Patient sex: M
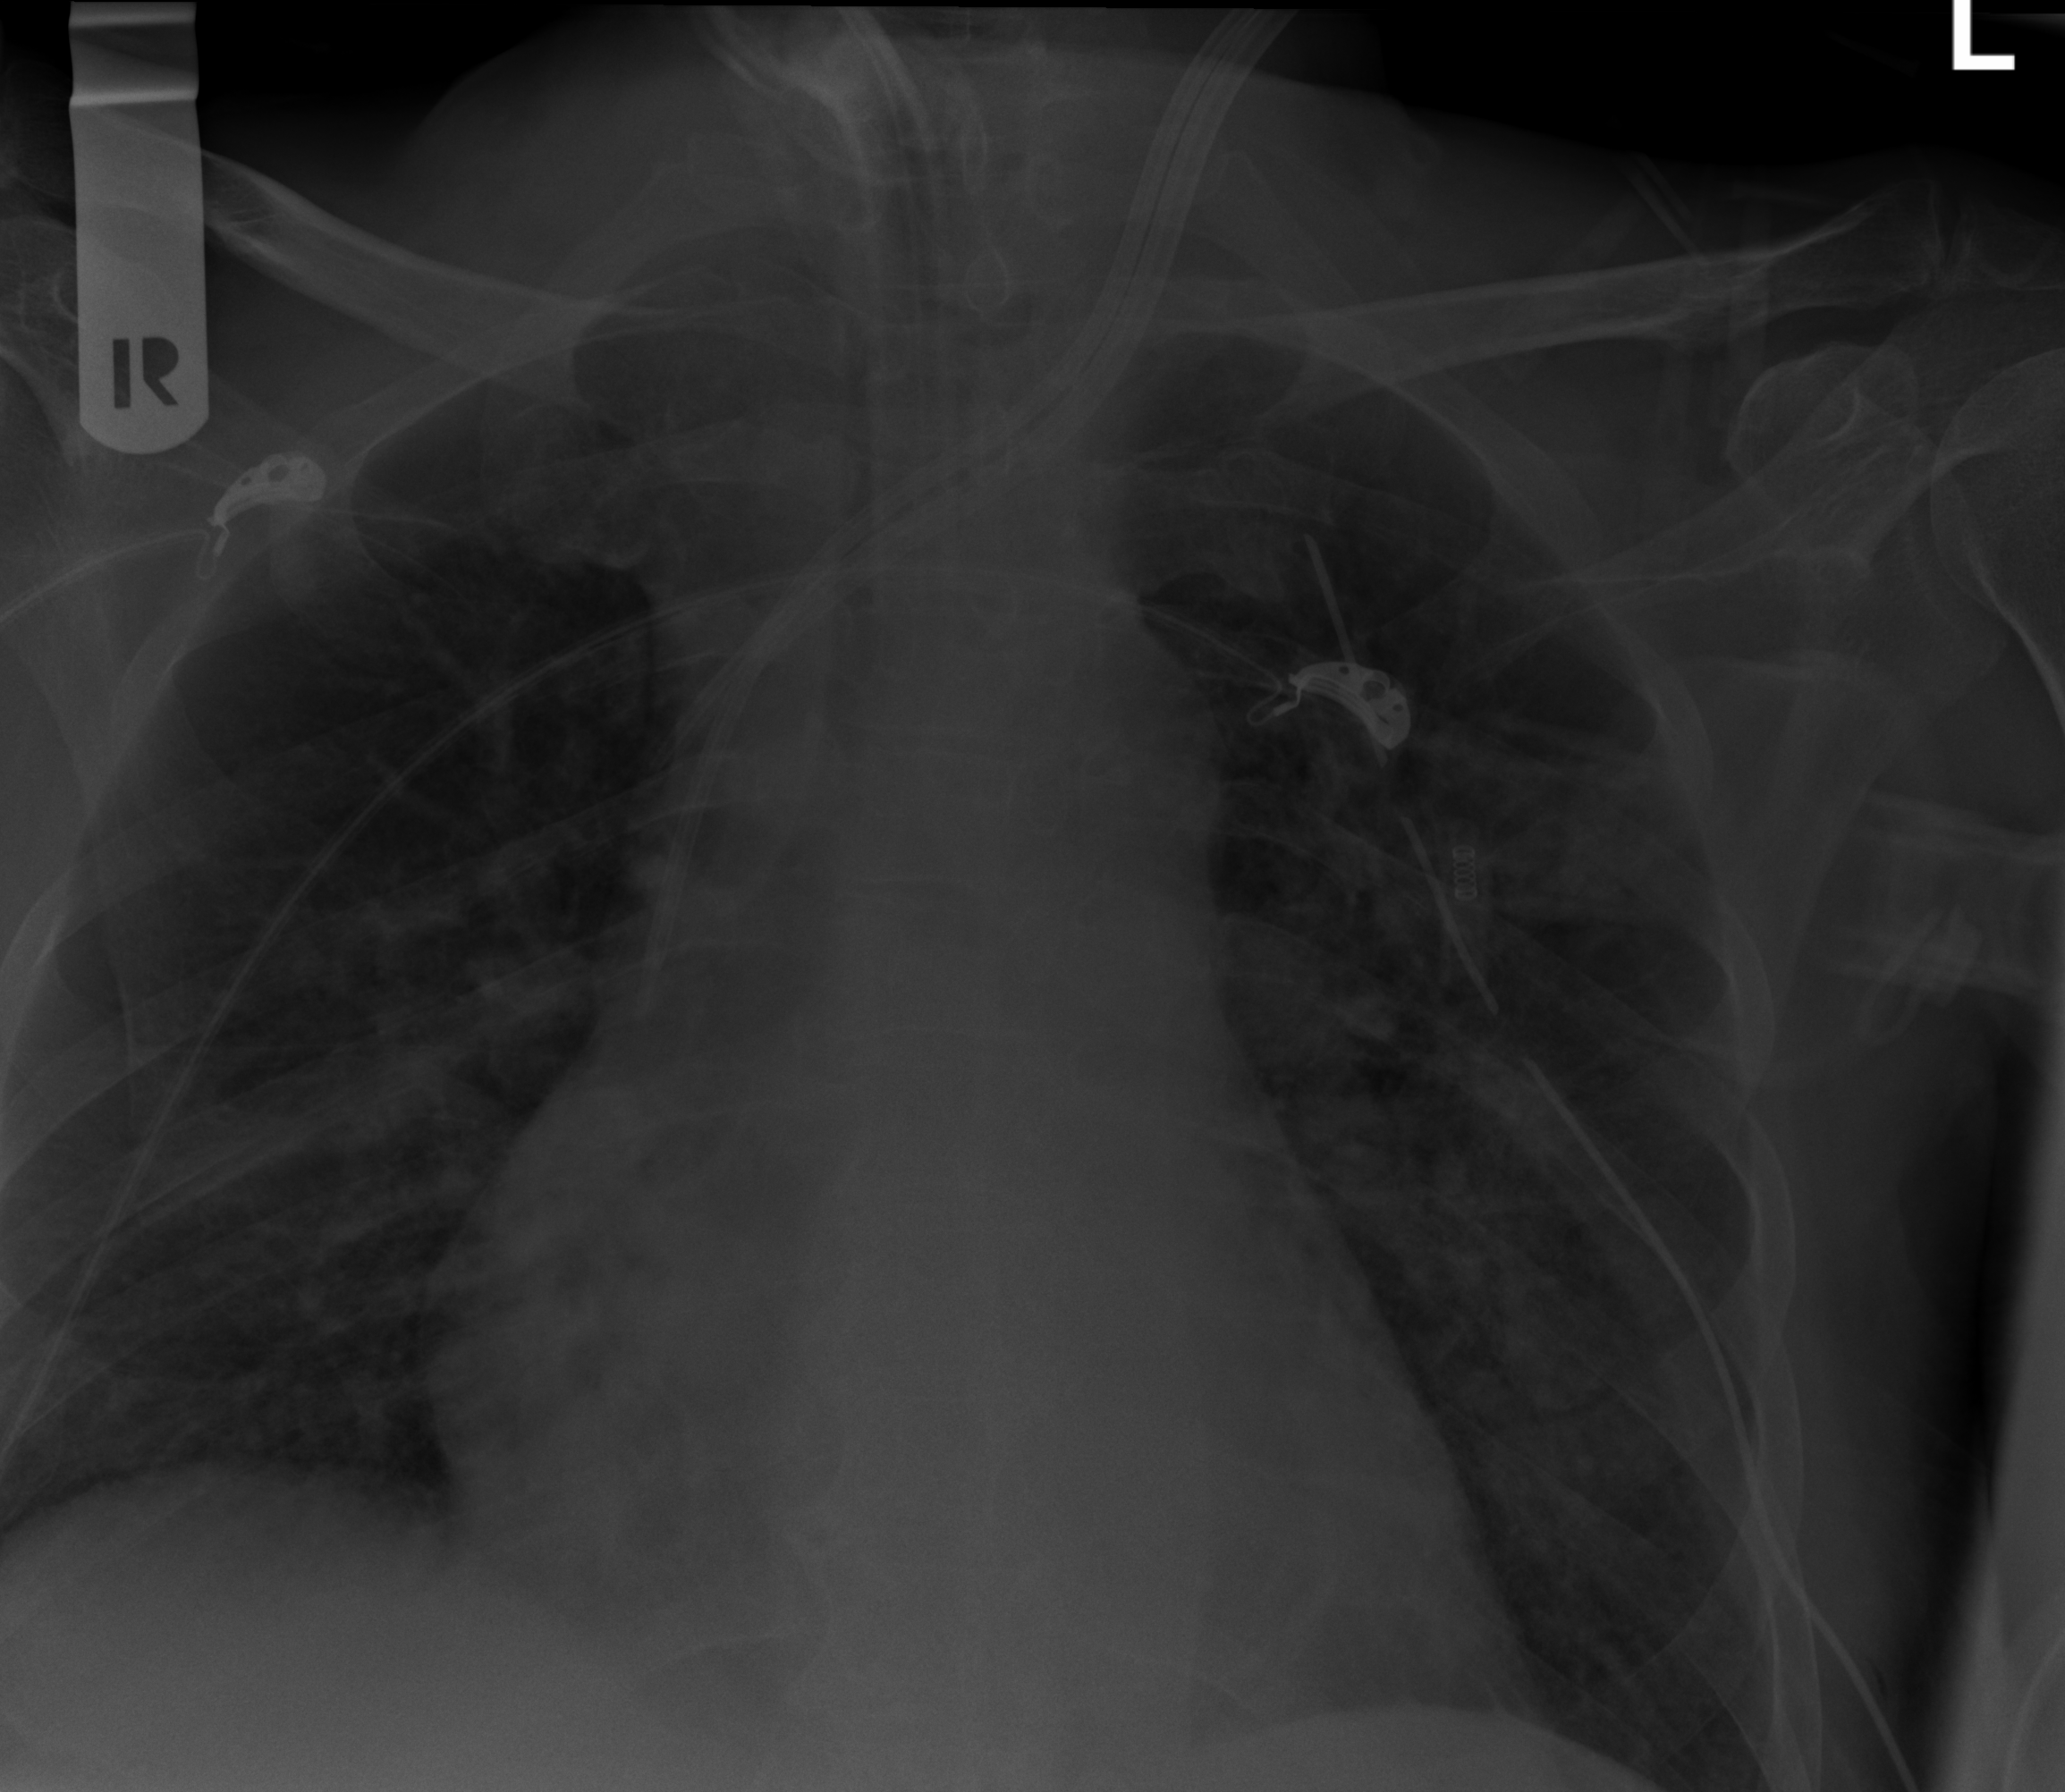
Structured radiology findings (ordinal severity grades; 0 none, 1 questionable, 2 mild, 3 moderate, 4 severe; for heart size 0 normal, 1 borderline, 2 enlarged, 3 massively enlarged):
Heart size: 2
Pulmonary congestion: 0
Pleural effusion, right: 0
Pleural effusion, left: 0
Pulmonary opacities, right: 0
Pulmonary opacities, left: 1
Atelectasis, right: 0
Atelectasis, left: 0